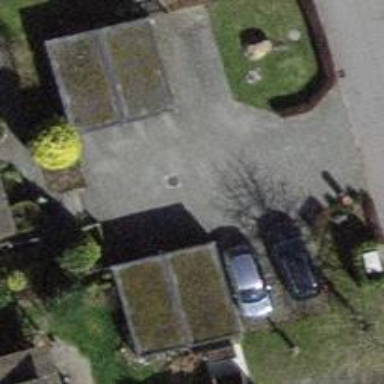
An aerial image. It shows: Building with surveillance equipment installed.